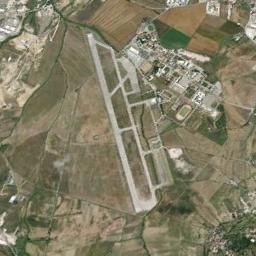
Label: airport